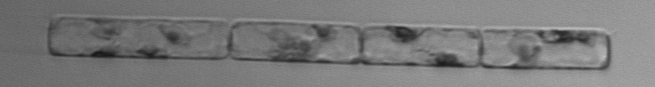
Label: Guinardia_delicatula